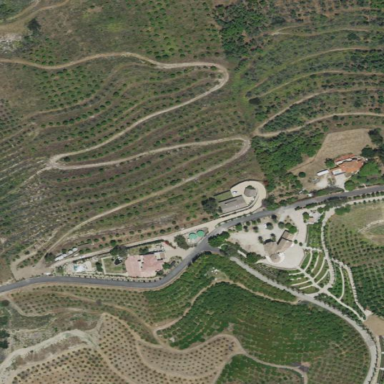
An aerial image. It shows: Orchard.